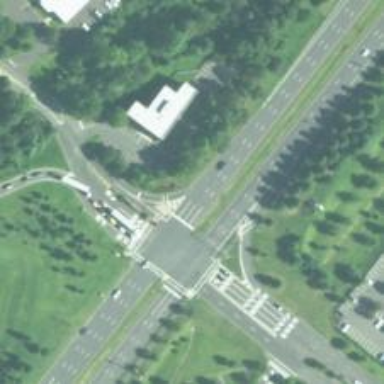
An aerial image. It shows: Trunk link highway.